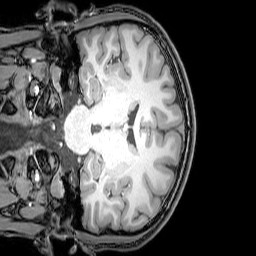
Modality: T1w
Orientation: coronal
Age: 22
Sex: male
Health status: healthy
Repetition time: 0.081 s
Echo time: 0.037 s